Question: I have 2 images without background with triangles, I want connect one triangle with another, but Sprite kit thinking that my images is square not a triangle, and call me didBeginContact not in right time, for example:

I create my sprite like this:
'''
self.sprite = [SKSpriteNode spriteNodeWithImageNamed:spriteName];
[self.sprite setSize:CGSizeMake(40, 40)];
self.sprite.physicsBody = [SKPhysicsBody bodyWithRectangleOfSize:self.sprite.size];
self.sprite.physicsBody.mass = 0;
self.sprite.physicsBody.usesPreciseCollisionDetection = YES;
self.sprite.physicsBody.categoryBitMask = Category;
self.sprite.physicsBody.collisionBitMask = 0;
self.sprite.physicsBody.contactTestBitMask = Category;
self.sprite.physicsBody.dynamic = YES;
'''
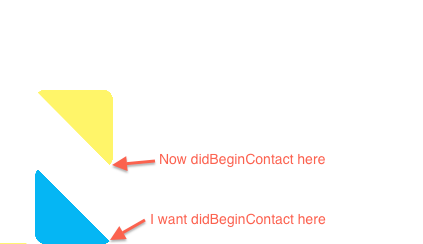
Answer: Contacts between two bodies depend upon their physicsBody, not their texture. So, when you use
'''
self.sprite.physicsBody = [SKPhysicsBody bodyWithRectangleOfSize:self.sprite.size];
'''
You are attaching a rectangular physicsBody.
You need to create a triangular physicsBody using the method:
'''
[SKPhysicsBody bodyWithPolygonFromPath:path];
'''
Read up on the method <URL>.
In order to get the values for creating a path, you can use the <URL> tool.